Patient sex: M
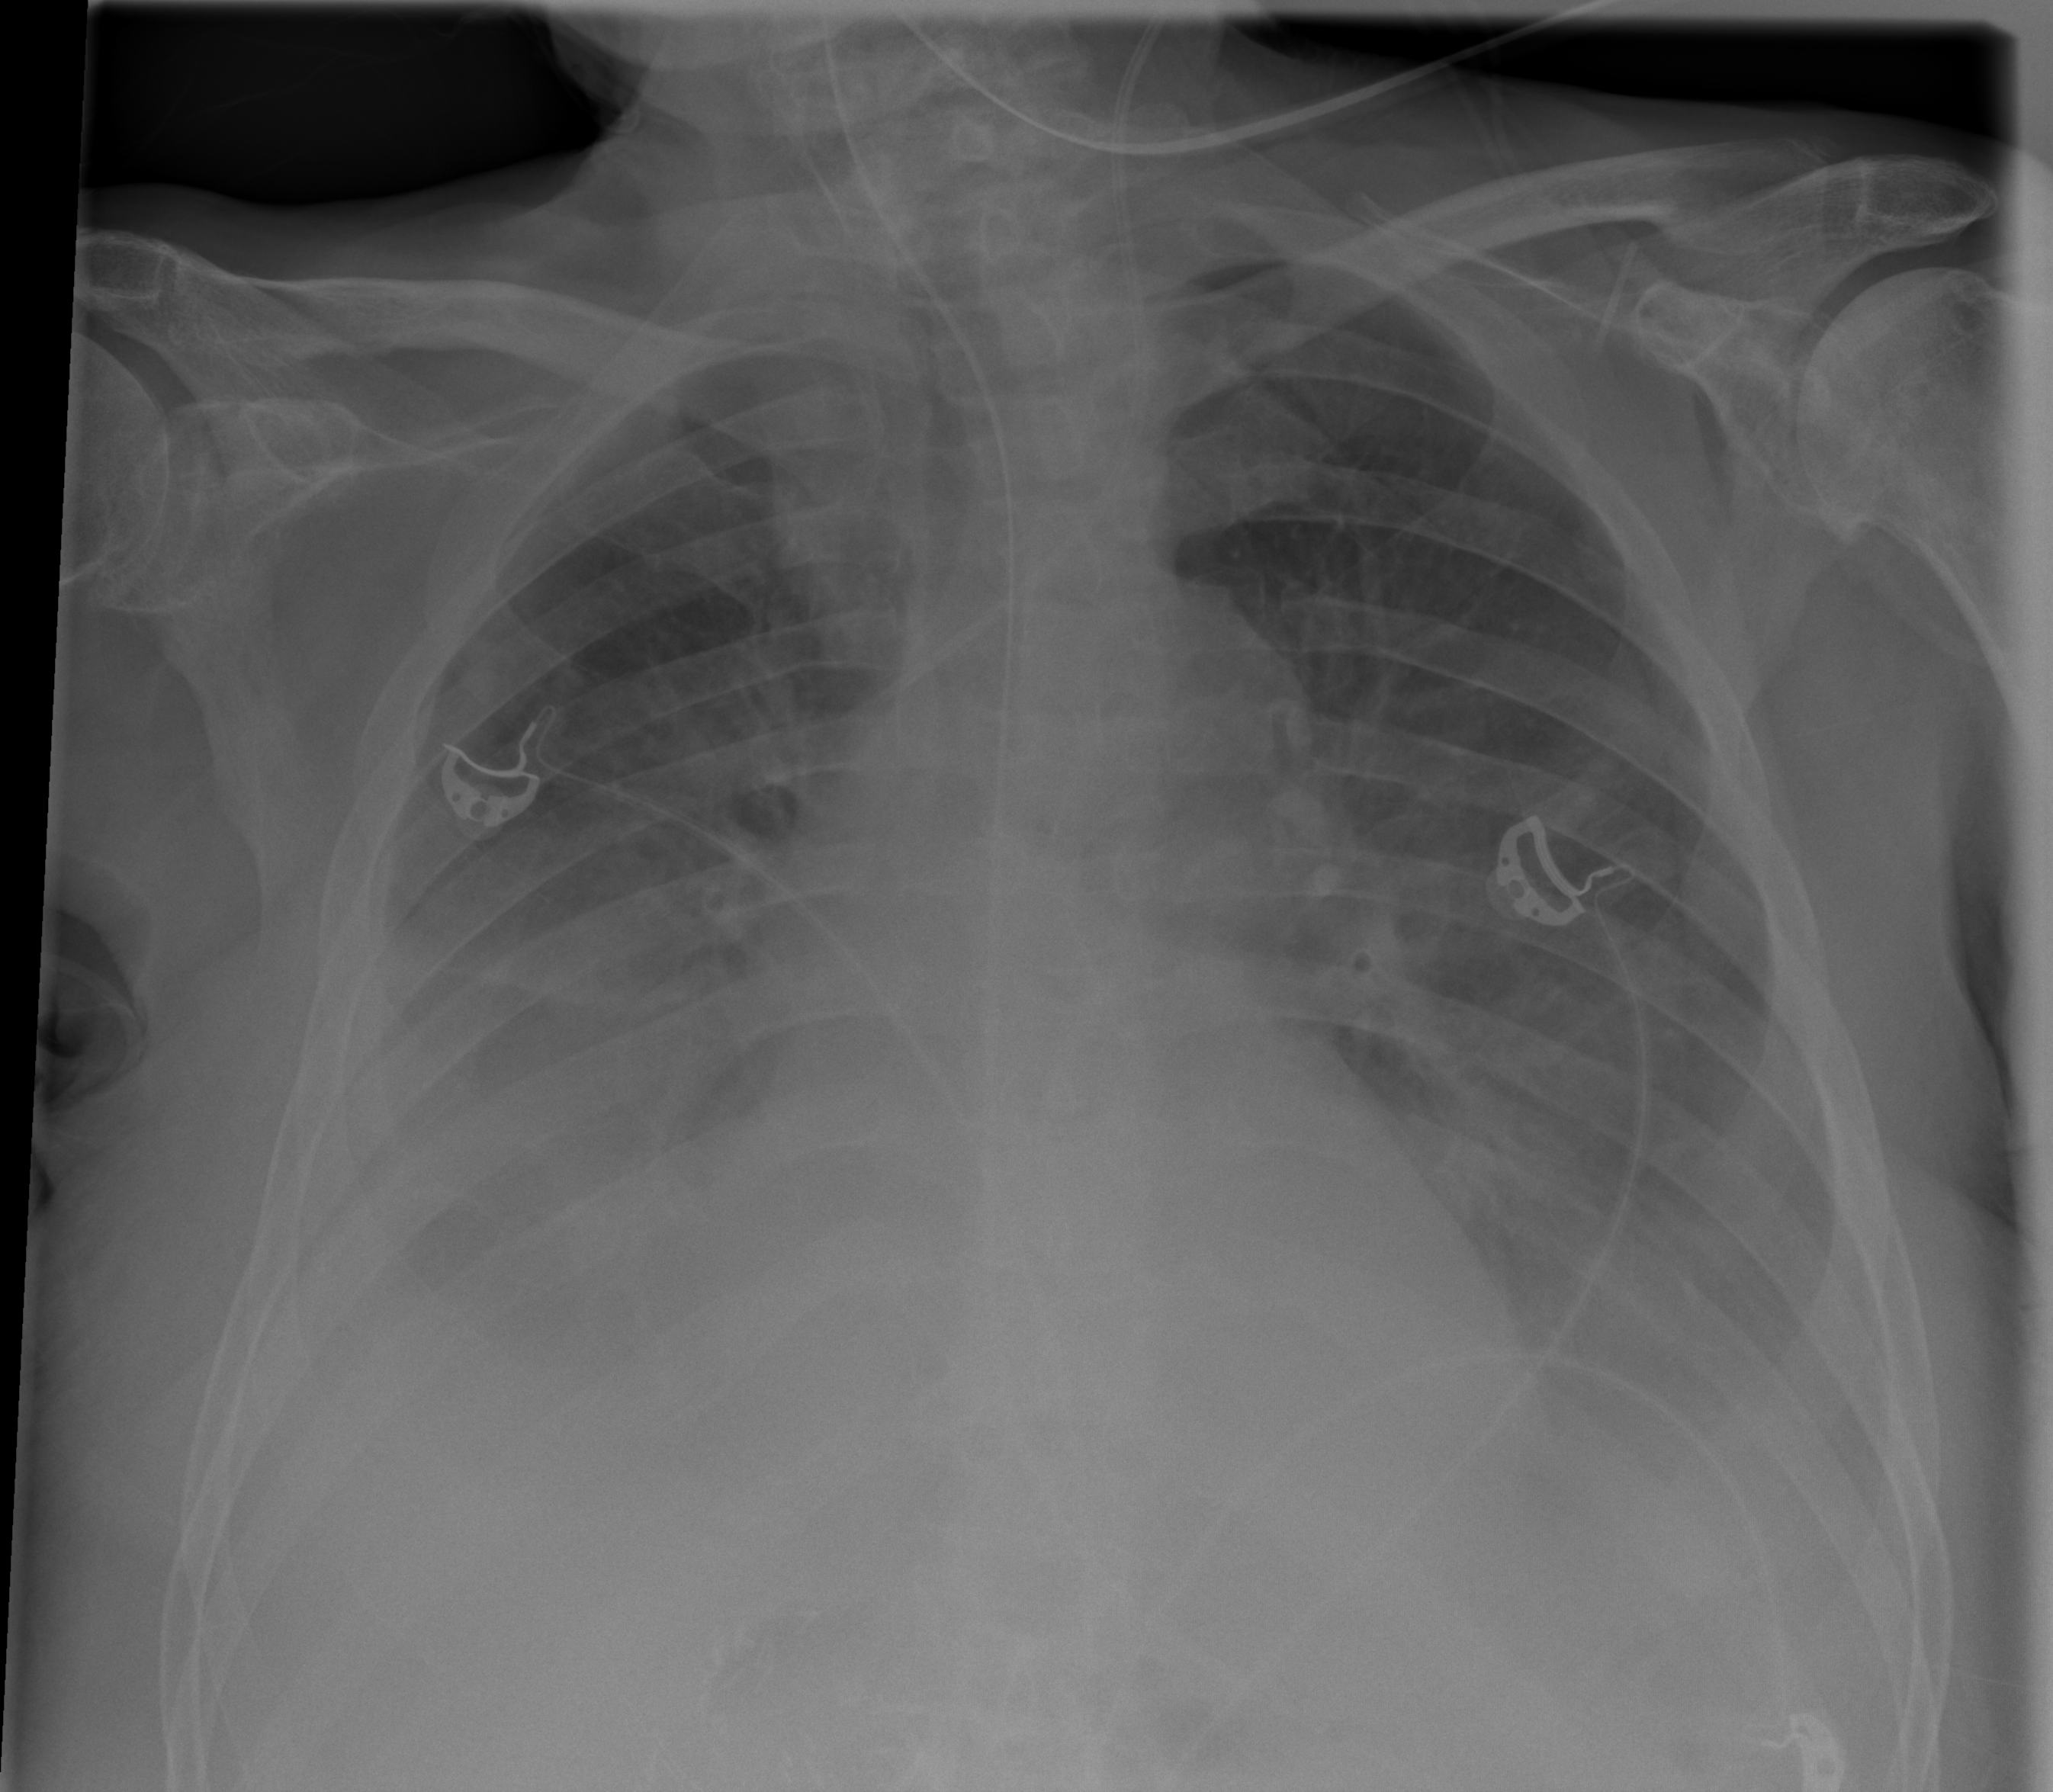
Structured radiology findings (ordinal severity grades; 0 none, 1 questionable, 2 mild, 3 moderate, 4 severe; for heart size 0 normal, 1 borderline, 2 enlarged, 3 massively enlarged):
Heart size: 1
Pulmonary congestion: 2
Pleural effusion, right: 3
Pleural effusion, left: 3
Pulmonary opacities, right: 0
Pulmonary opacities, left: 0
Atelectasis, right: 2
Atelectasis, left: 2